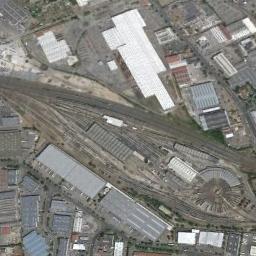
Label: railway_station